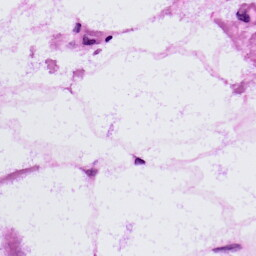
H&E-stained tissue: LymphNode